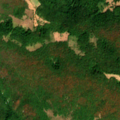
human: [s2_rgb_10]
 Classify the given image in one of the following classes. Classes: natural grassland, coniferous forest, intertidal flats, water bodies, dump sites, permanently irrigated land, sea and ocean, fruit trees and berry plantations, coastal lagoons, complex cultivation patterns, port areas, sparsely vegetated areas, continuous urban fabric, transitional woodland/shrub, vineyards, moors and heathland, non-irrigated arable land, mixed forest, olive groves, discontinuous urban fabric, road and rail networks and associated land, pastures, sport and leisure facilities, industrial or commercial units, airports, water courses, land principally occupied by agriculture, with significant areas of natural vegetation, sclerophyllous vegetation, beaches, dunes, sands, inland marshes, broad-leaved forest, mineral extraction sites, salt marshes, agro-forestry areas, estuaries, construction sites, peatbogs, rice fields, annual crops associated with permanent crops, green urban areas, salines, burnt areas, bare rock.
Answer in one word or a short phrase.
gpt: land principally occupied by agriculture, with significant areas of natural vegetation, broad-leaved forest